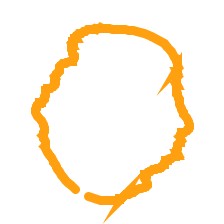
Shape: circle